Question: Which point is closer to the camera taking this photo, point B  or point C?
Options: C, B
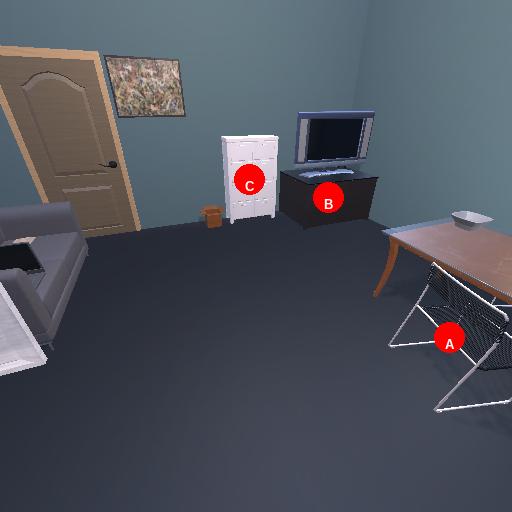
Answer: C